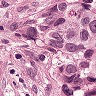
Metastatic tissue present: yes